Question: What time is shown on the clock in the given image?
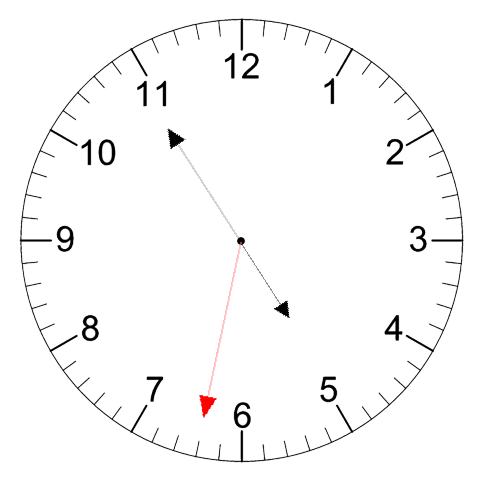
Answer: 04:54:32